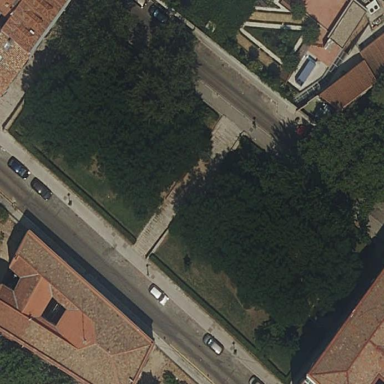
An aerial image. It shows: Park.